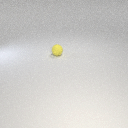
small yellow rubber sphere